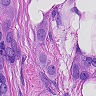
Metastatic tissue present: yes